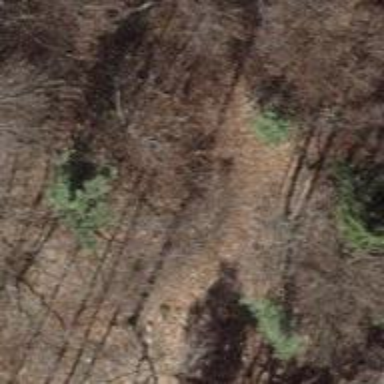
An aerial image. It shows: Unpaved path.